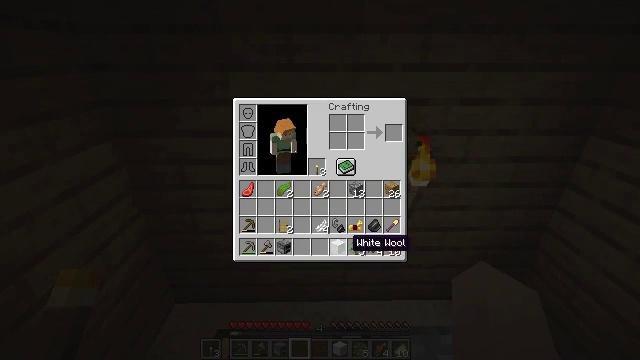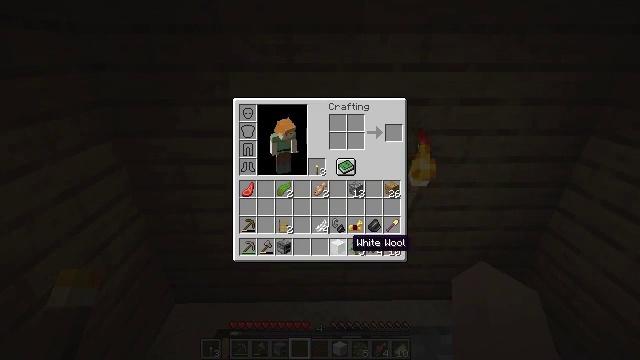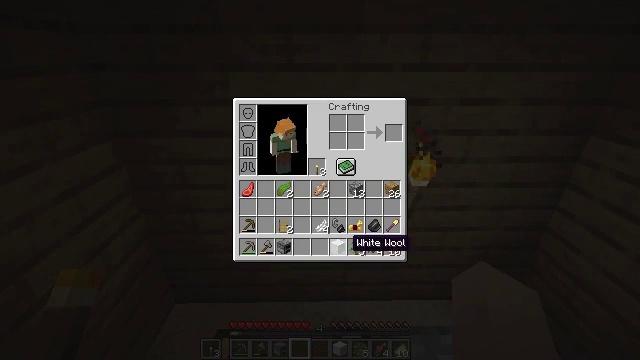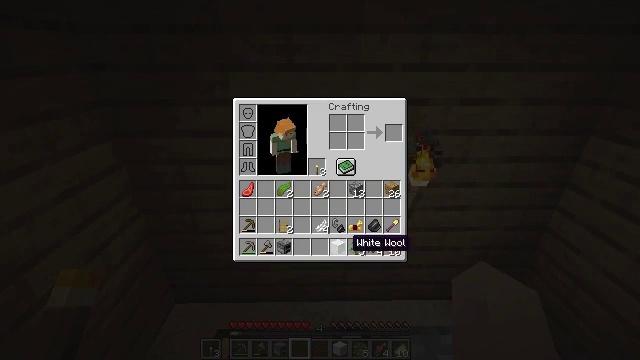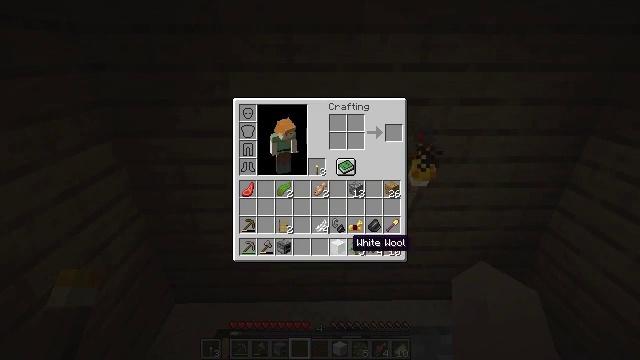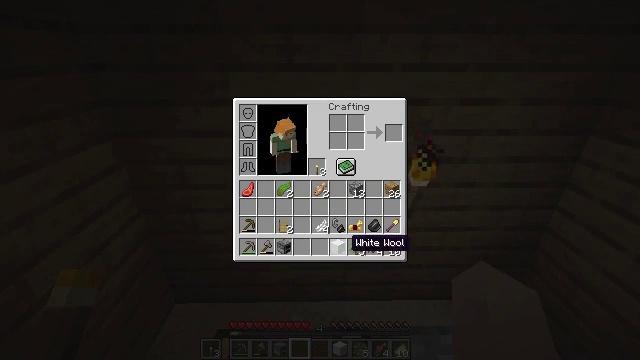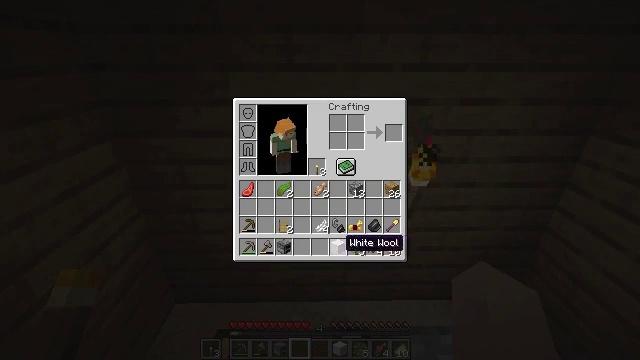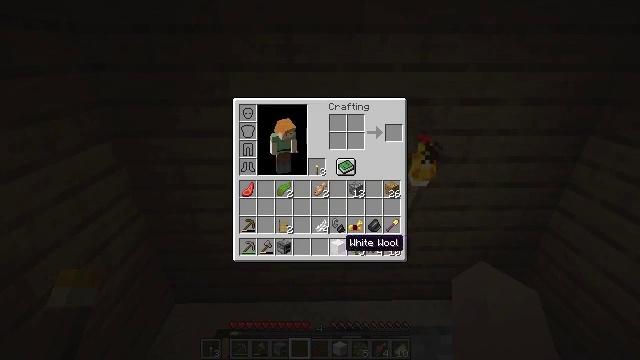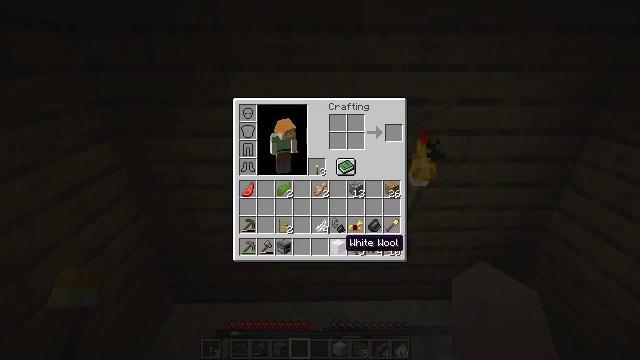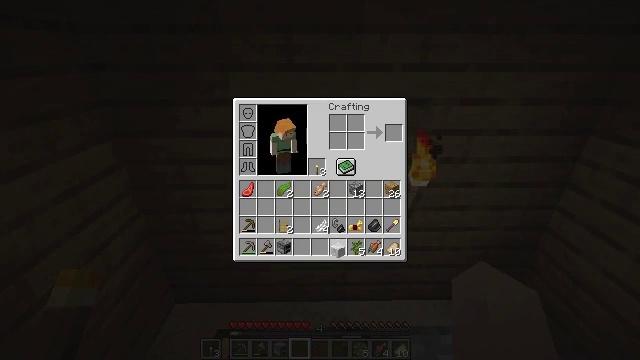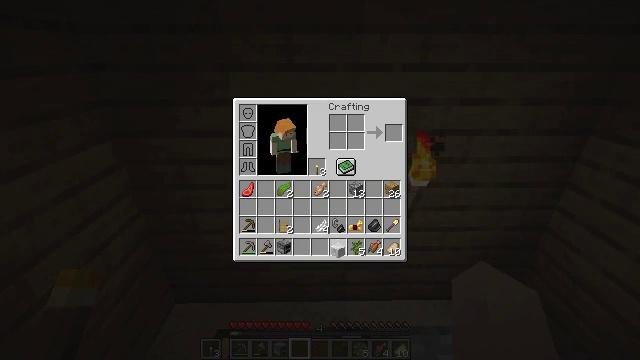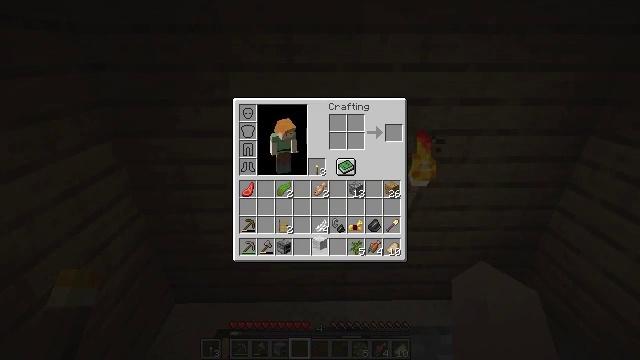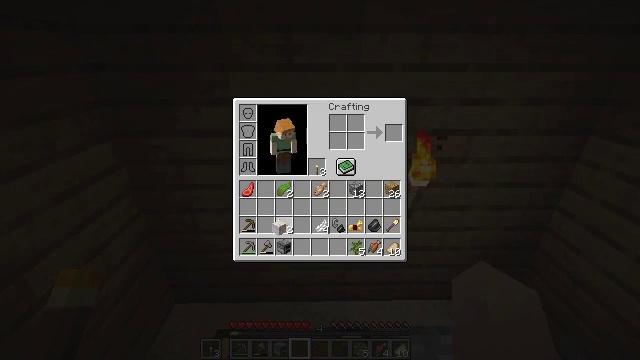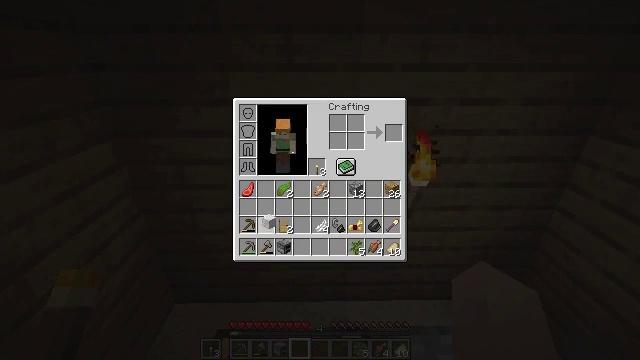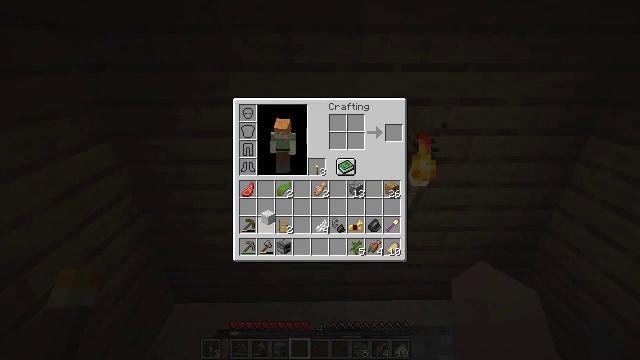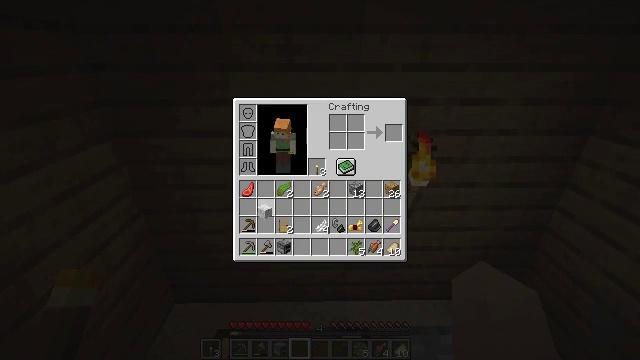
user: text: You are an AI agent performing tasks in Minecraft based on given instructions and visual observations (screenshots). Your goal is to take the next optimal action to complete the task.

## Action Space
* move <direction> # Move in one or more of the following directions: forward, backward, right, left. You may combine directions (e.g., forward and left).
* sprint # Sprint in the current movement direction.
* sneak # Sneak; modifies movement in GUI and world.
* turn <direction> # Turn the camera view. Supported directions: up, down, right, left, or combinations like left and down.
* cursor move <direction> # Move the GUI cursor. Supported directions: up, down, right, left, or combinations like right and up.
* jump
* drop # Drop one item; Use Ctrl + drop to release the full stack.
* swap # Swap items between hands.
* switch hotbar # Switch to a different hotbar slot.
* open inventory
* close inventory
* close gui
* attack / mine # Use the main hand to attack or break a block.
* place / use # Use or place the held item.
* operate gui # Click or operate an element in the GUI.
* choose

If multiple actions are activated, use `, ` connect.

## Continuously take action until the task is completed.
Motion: motion action
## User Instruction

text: Attack the ground to gather sand.
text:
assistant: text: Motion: no_op
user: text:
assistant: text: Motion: no_op
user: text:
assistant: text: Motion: no_op
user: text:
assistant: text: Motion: no_op
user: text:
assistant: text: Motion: no_op
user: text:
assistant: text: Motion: no_op
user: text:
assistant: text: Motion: no_op
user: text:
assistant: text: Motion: no_op
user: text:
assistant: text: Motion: operate gui
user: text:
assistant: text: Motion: operate gui
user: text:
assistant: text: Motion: cursor move left and up
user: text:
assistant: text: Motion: cursor move left and up
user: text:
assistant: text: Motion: cursor move left
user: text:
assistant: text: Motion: no_op
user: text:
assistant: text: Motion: no_op
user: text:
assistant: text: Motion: no_op
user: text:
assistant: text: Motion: no_op
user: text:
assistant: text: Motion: no_op
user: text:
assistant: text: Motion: no_op
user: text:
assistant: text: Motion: no_op
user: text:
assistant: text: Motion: no_op
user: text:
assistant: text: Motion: no_op
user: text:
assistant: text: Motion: no_op
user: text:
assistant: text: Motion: operate gui
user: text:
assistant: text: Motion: operate gui
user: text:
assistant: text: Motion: no_op
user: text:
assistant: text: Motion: cursor move up
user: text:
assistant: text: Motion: cursor move up
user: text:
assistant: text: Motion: no_op
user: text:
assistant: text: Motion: no_op